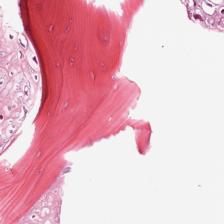
Label: Viable